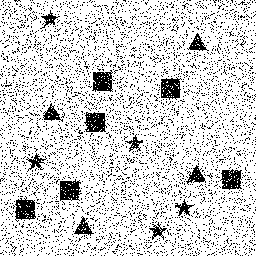
Squares: 6
Triangles: 4
Stars: 5
Total shapes: 15